Aerial crown-view tile of a tropical tree (Barro Colorado Island, Panama), acquired 20240918:
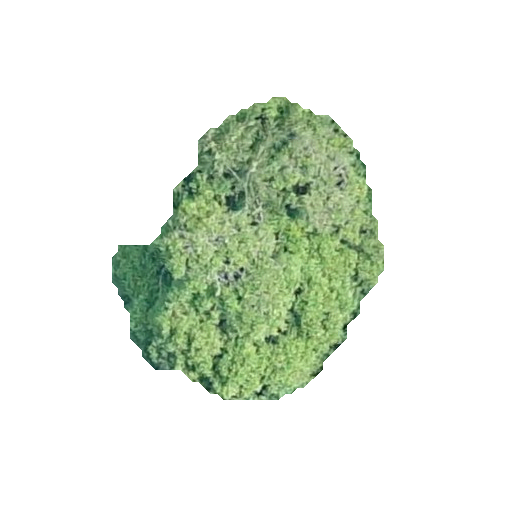
Species: Alseis blackiana
GBIF accepted scientific name: Alseis blackiana
Crown area: 86.382 m²